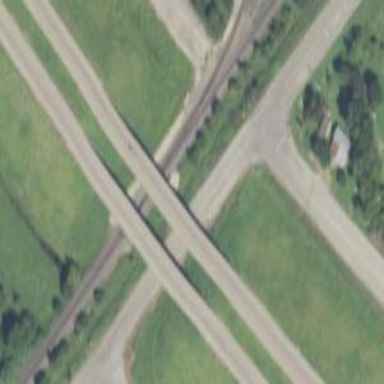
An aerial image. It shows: Man-made bridge.